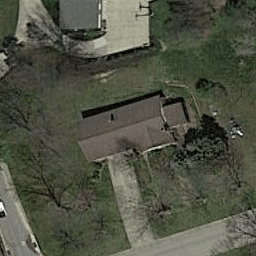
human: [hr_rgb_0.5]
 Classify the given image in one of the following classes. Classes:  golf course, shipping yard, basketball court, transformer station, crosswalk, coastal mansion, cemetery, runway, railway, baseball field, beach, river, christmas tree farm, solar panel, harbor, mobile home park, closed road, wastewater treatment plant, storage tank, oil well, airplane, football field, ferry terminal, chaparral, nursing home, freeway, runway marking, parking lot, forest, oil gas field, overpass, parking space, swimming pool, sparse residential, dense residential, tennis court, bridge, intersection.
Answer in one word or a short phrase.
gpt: sparse residential